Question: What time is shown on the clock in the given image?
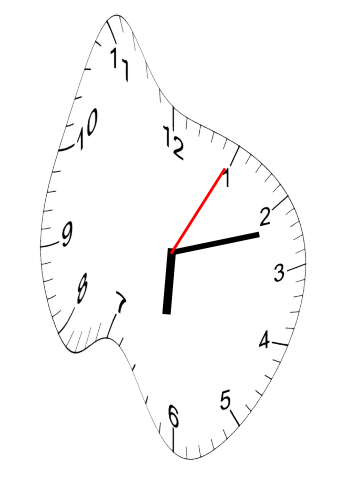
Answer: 06:12:05